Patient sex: F
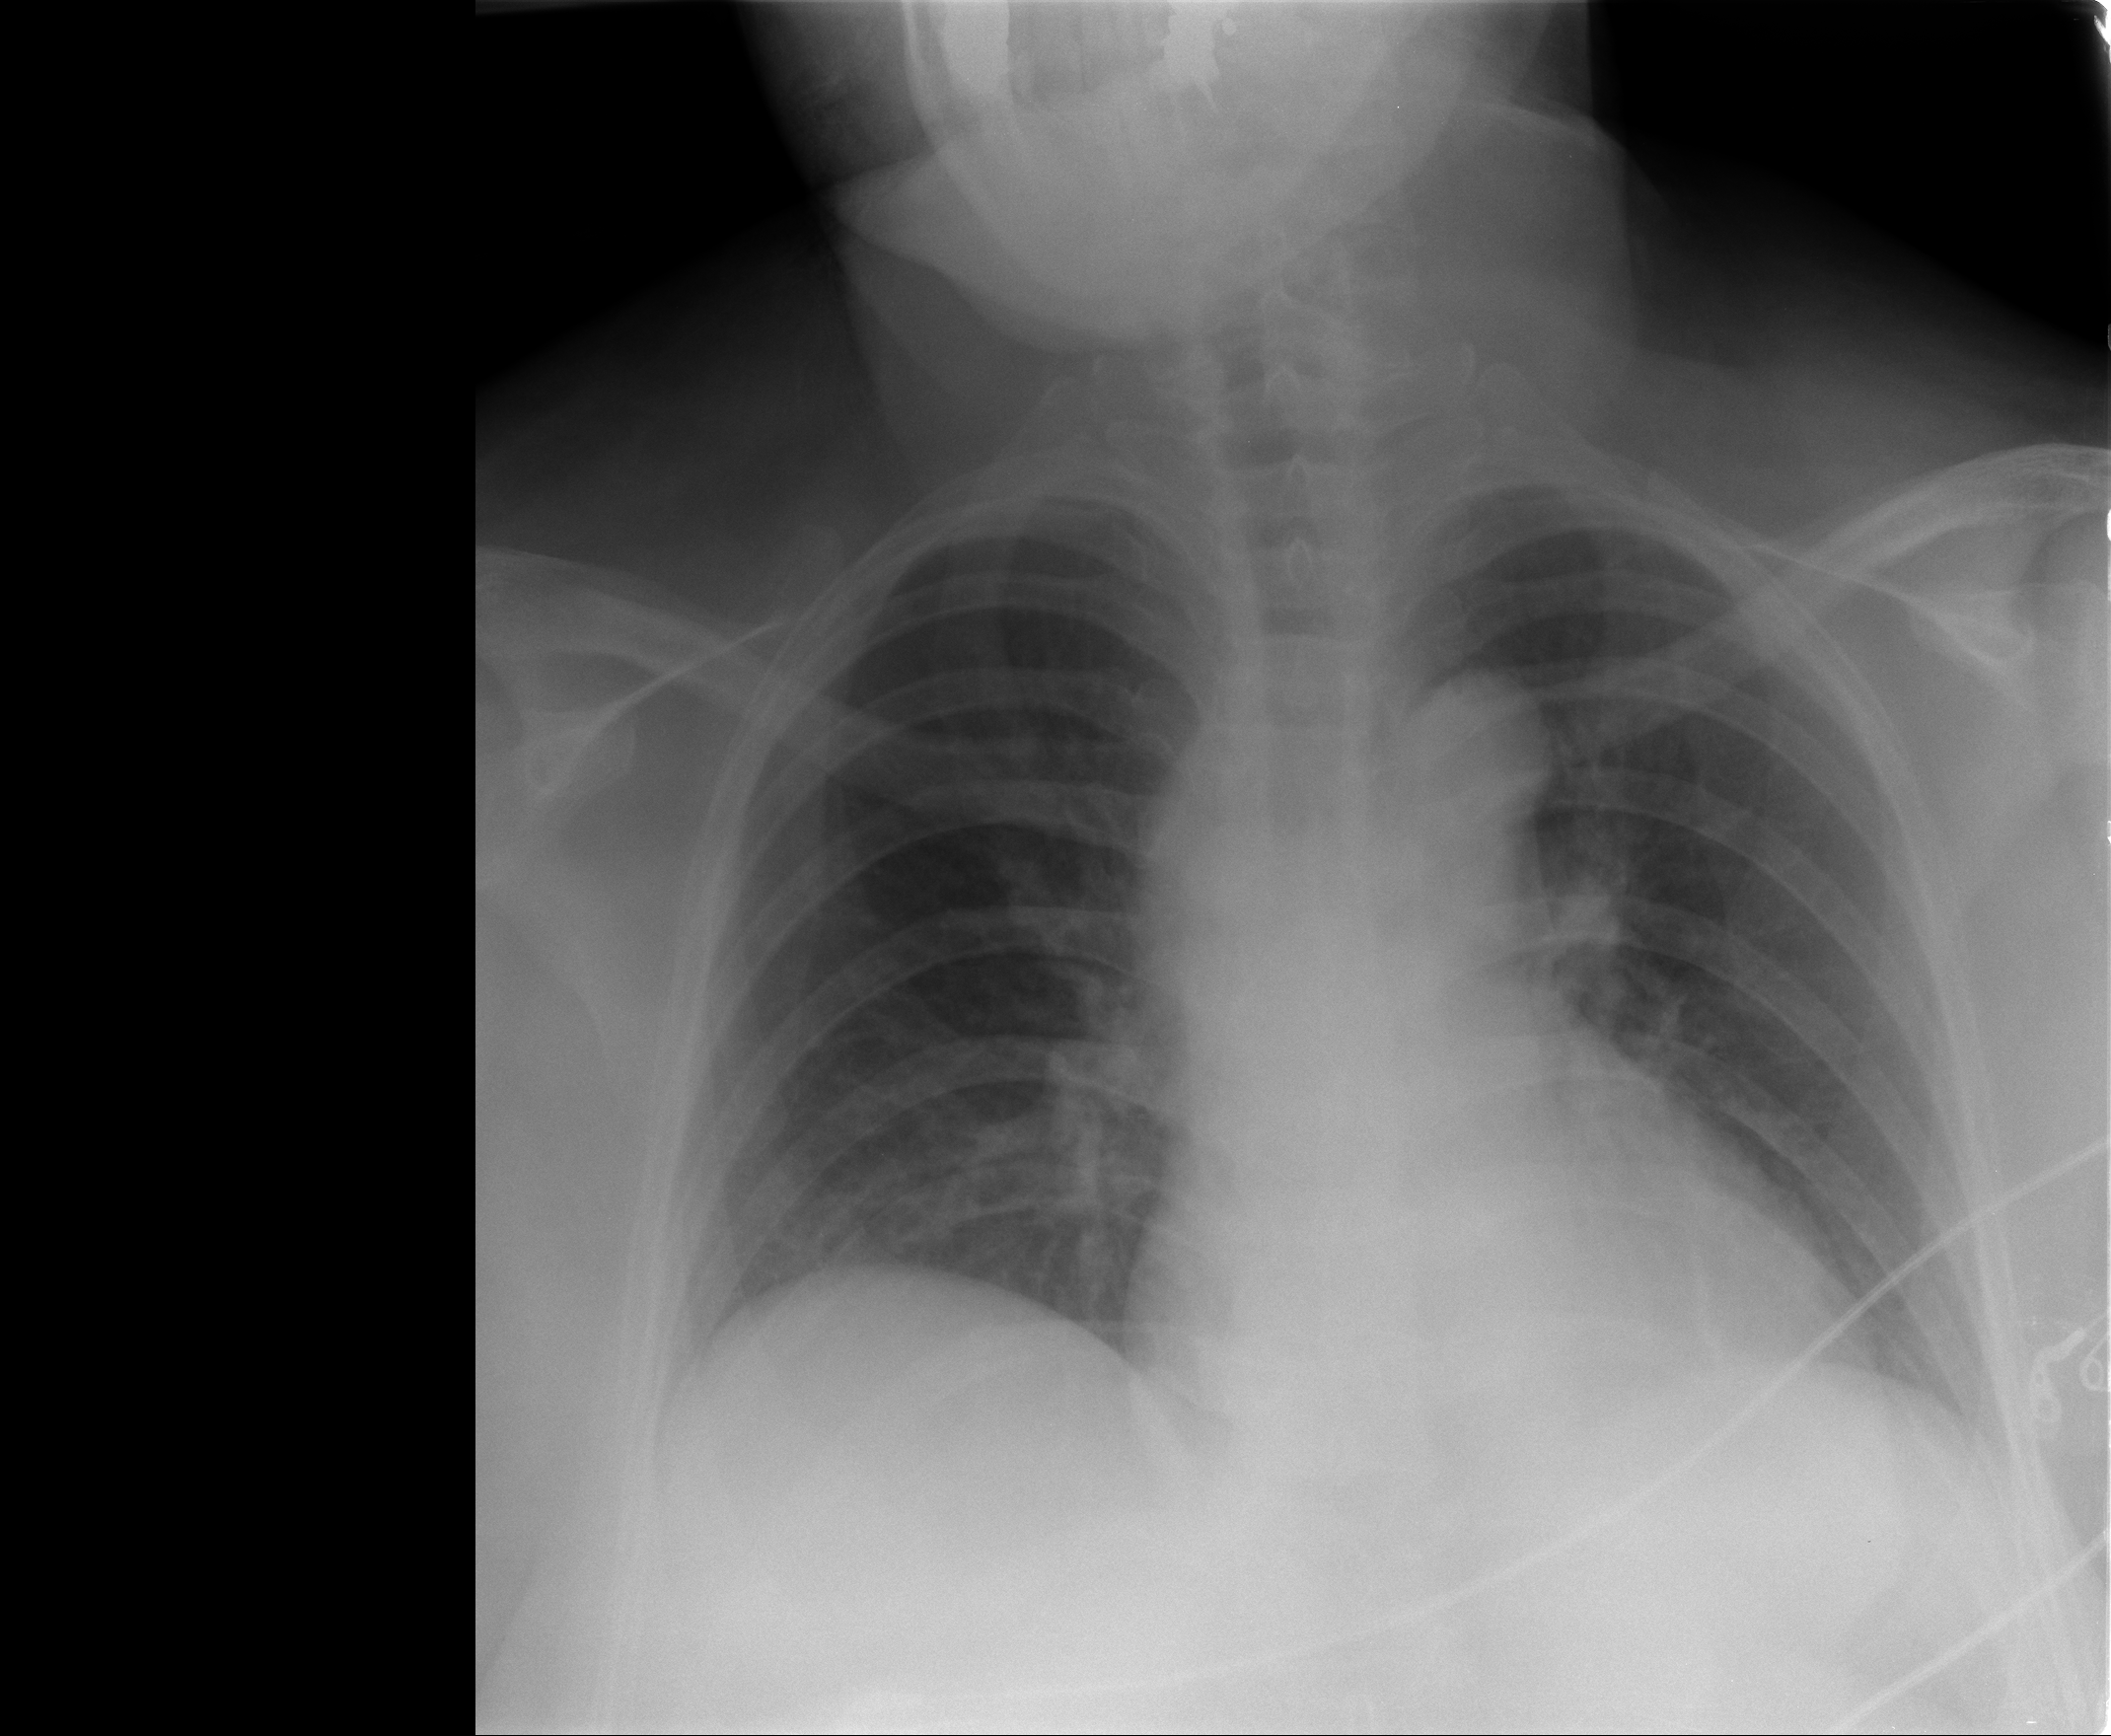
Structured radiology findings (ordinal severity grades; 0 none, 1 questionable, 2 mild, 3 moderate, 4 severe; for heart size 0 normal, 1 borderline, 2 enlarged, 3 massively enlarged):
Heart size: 1
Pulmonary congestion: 0
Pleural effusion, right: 0
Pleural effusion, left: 0
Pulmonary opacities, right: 0
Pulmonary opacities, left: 0
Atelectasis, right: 2
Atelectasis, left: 0